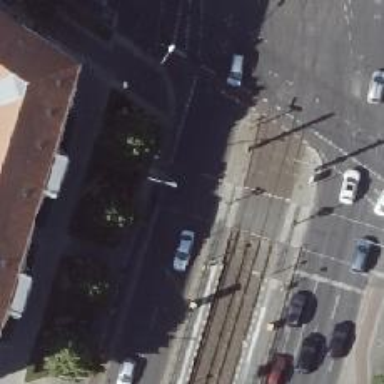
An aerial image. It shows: Crossing with traffic signals.